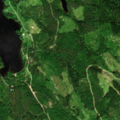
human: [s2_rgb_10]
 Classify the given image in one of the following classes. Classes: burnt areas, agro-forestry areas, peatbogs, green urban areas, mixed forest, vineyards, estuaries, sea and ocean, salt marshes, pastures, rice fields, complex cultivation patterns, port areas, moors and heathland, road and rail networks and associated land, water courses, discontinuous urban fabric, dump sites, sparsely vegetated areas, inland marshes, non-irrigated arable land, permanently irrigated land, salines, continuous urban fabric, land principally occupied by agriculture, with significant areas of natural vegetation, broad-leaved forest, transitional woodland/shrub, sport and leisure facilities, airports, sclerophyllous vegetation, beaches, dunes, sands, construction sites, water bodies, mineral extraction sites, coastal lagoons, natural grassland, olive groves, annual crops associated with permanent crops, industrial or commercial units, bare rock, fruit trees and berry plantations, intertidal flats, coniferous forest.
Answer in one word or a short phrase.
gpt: broad-leaved forest, coniferous forest, mixed forest, water bodies